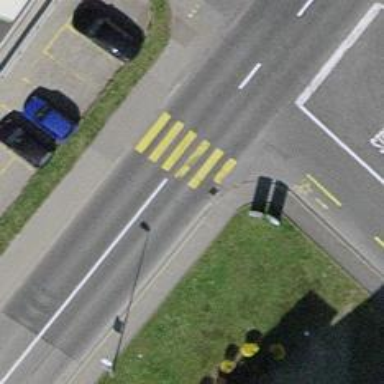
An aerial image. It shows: Marked zebra crossing on the road.